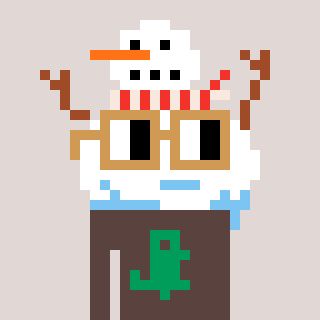
a pixel art character with square brown glasses, a snowman-shaped head and a darkbrown-colored body on a warm background